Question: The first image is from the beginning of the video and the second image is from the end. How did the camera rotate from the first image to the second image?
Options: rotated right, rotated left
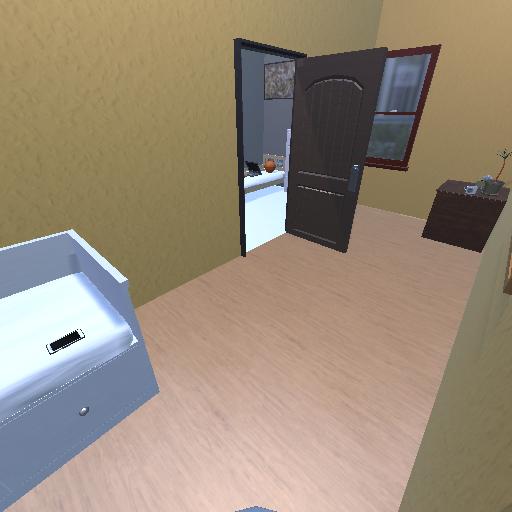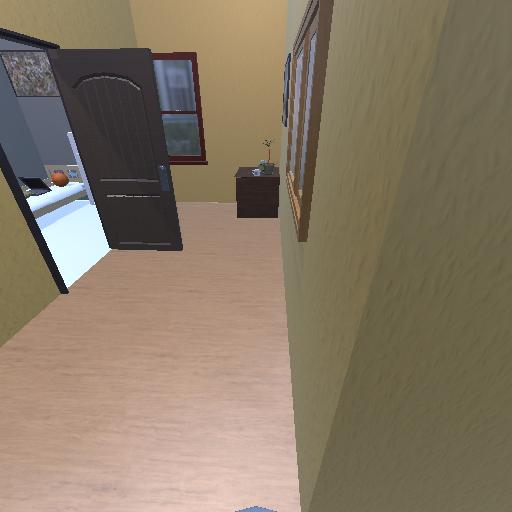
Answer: rotated right